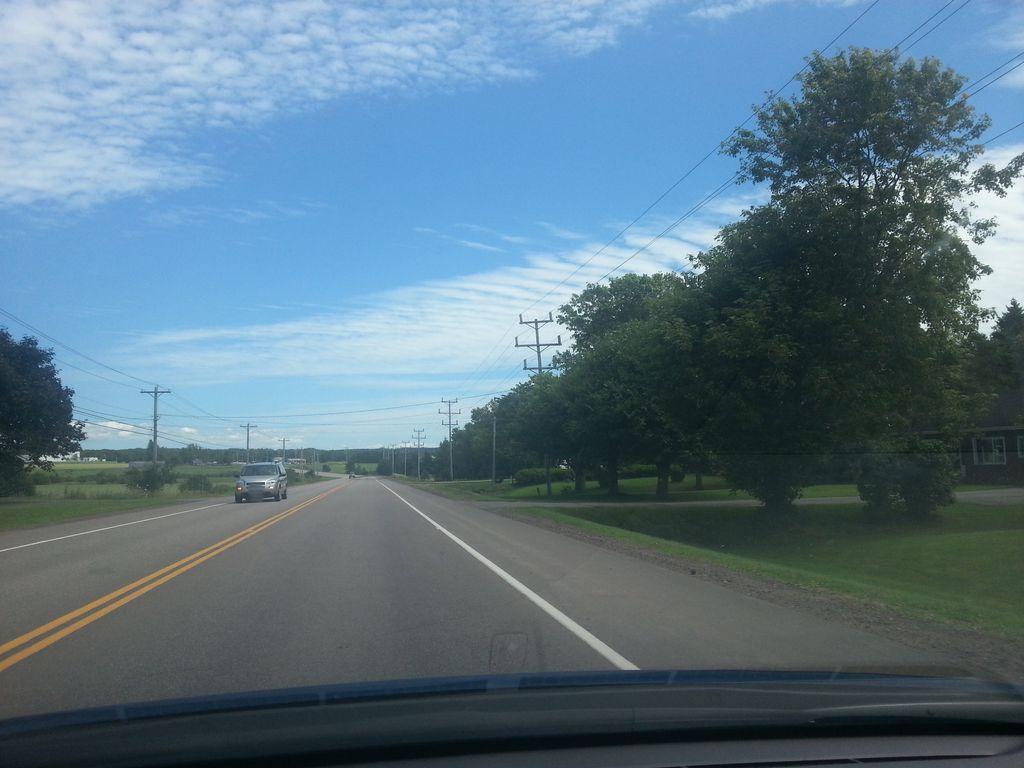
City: charlottetown